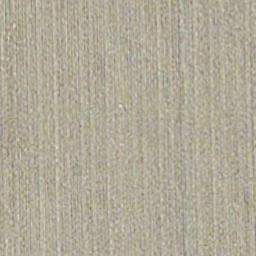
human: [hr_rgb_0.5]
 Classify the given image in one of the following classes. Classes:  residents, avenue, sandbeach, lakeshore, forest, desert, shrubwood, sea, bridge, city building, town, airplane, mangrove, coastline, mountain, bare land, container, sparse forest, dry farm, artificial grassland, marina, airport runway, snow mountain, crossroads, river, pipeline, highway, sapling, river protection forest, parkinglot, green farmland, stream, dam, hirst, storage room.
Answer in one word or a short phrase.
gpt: dry farm